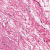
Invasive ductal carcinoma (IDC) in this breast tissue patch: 0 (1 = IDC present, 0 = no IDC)